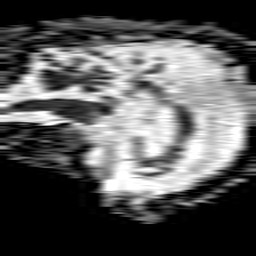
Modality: ADC
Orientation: sagittal
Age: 74
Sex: male
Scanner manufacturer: philips
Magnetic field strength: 1.5 T
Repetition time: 4.6 s
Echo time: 0.08517 s